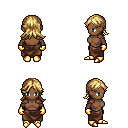
a pixel art fantasy rpg character, female body template, human, dark skin, leather shoulder armor, robe skirt, blonde loose hair, gold gloves, gold boots, four views (front, back, left, right), 2x2 character sprite sheet, small pixel art, hard edges, no anti-aliasing